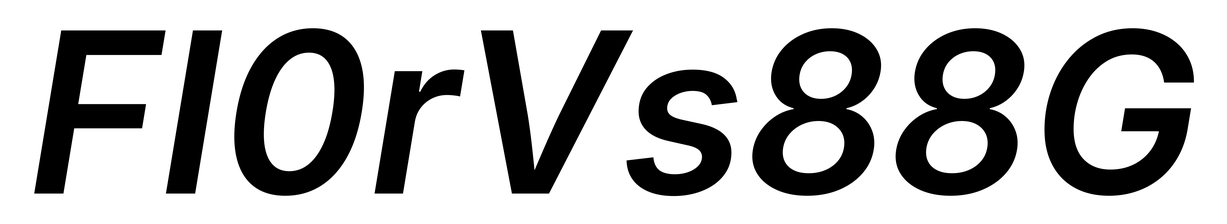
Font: Inter-Italic_SemiBold_Italic